Question: '''
HDC hdc = GetDC(NULL);
LOGFONT lf = { 0 };
lf.lfCharSet = DEFAULT_CHARSET;
auto proc = [](const LOGFONT *lpelfe, const TEXTMETRIC *lpntme,
DWORD FontType, LPARAM lParam) {
s_faceNames_.push_back(lpelfe->lfFaceName);
return 1;
};
EnumFontFamiliesEx(hdc, &lf, proc, NULL, 0);
ReleaseDC(NULL, hdc);
'''
Then output the result facenames:
'''
[21:09:16:324] index = 0, facename: Terminal, lfweigt: 400, italic: false fullname:Terminal, charset:255 (simpletest.cpp:71:SimpleTest::testFontEnum)
[21:09:16:324] index = 1, facename: @Terminal, lfweigt: 400, italic: false fullname:@Terminal, charset:134 (simpletest.cpp:71:SimpleTest::testFontEnum)
'''
To draw hello world with this two font:
'''
HFONT CreateFont(const std::wstring& fontName, int fontSize, int* charset = NULL)
{
LOGFONT lf;
memset(&lf, 0, sizeof(lf));
StringCchCopy(lf.lfFaceName, LF_FACESIZE, fontName.c_str());
if (charset) {
lf.lfCharSet = *charset;
} else {
lf.lfCharSet = DEFAULT_CHARSET;
}
auto proc = [](const LOGFONT *lpelfe, const TEXTMETRIC *lpntme,
DWORD FontType, LPARAM lParam) {
LPENUMLOGFONTEX fontEx = (LPENUMLOGFONTEX)(lpelfe);
PLOGFONT ret = (PLOGFONT)(lParam);
*ret = fontEx->elfLogFont;
return 0;
};
HDC dc = GetDC(NULL);
EnumFontFamiliesEx(dc, &lf, proc, (LPARAM)&lf, 0);
ReleaseDC(NULL, dc);
lf.lfWidth = 0;
lf.lfHeight = -std::abs(fontSize);
if (charset) {
*charset = lf.lfCharSet;
}
return CreateFontIndirect(&lf);
}
'''
wm_paint handler:
'''
case WM_PAINT:
{
hdc = BeginPaint(hWnd, &ps);
WCHAR buff[MAX_PATH] = { 0 };
{
int charset = DEFAULT_CHARSET;
HFONT hf = CreateFont(L"Terminal", 12, &charset);
HFONT hOld = (HFONT)SelectObject(hdc, hf);
StringCchPrintf(buff, MAX_PATH, L"hello, world charset: %d", charset);
TextOut(hdc, 0, 0, buff, wcslen(buff));
SelectObject(hdc, hOld);
}
{
int charset = DEFAULT_CHARSET;
HFONT hf = CreateFont(L"@Terminal", 12, &charset);
HFONT hOld = (HFONT)SelectObject(hdc, hf);
StringCchPrintf(buff, MAX_PATH, L"hello, world charset: %d", charset);
TextOut(hdc, 0, 20, buff, wcslen(buff));
SelectObject(hdc, hOld);
}
EndPaint(hWnd, &ps);
break;
}
'''
result:

Text rendered are resemble, except the later have wider char-width, so is there any naming convertion or link between these typeface/font, or the first is bitmap font and the later is vector font?
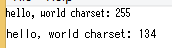
Answer: '''
void drawText(HDC hdc, int startx1, const std::wstring& fontName, const std::wstring& text)
{
int degree = 270;
int startx2 = startx1 + 200;
int starty = 200;
MoveToEx(hdc, startx1, 0, NULL);
LineTo(hdc, startx1, 700);
MoveToEx(hdc, startx2, 0, NULL);
LineTo(hdc, startx2, 700);
WCHAR buff[MAX_PATH] = { 0 };
{
{
int charset = DEFAULT_CHARSET;
HFONT hf = CreateFont(fontName.c_str(), 12, degree, &charset);
FASSERT(hf);
HFONT hOld = (HFONT)SelectObject(hdc, hf);
auto str1 = fontName + text;
StringCchPrintf(buff, MAX_PATH, str1.c_str(), charset);
TextOut(hdc, startx1, starty, buff, wcslen(buff));
SelectObject(hdc, hOld);
}
{
std::wstring fontName2 = L"@" + fontName;
int charset = DEFAULT_CHARSET;
HFONT hf = CreateFont(fontName2.c_str(), 12, degree, &charset);
FASSERT(hf);
auto str2 = fontName2.c_str() + text;
HFONT hOld = (HFONT)SelectObject(hdc, hf);
StringCchPrintf(buff, MAX_PATH, str2.c_str(), charset);
TextOut(hdc, startx2, starty, buff, wcslen(buff));
SelectObject(hdc, hOld);
}
}
}
'''
wm_paint handler:
'''
case WM_PAINT:
{
hdc = BeginPaint(hWnd, &ps);
drawText(hdc, 200, L"SimSun", L"Wo Gen Ni Shi Yao Chou Shi Yao Yuan ?");
drawText(hdc, 600, L"Termainl", L"What hatred, what emity");
EndPaint(hWnd, &ps);
break;
}
'''
result:

conclusion:
@simsun is vertical font, which support vertical text; simsun is not vertical font, which does not support vertical text.
So simsun merely rotate the text, did not do any transformation, and @simsun did.